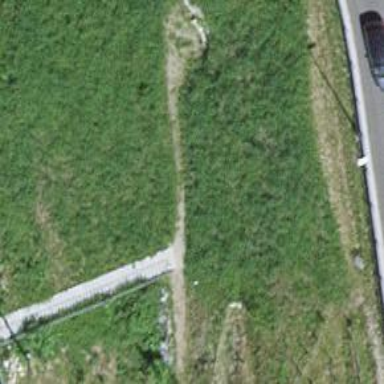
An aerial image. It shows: Road with steps.